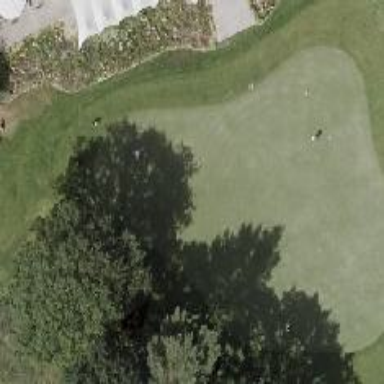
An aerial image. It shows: Golf green.